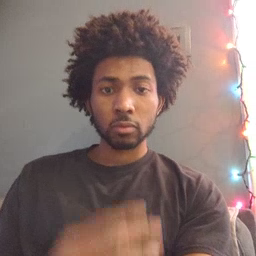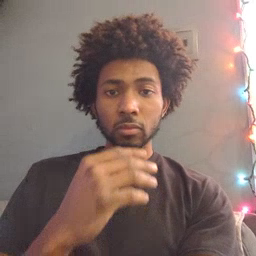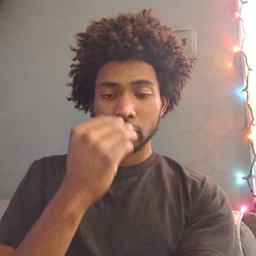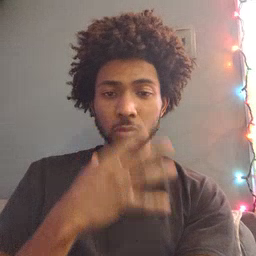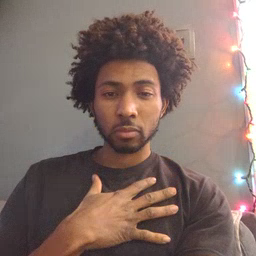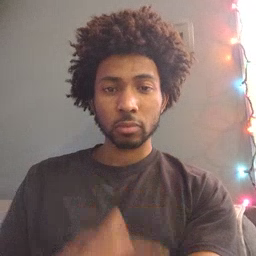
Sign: pajamas